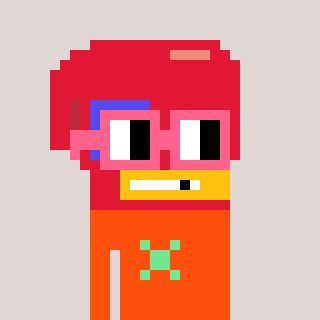
a pixel art character with square pink glasses, a boxing glove-shaped head and a orange-colored body on a warm background